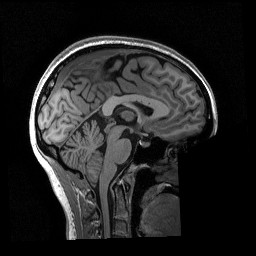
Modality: T1w
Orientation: sagittal